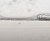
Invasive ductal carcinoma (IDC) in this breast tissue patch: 0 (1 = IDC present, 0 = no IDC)